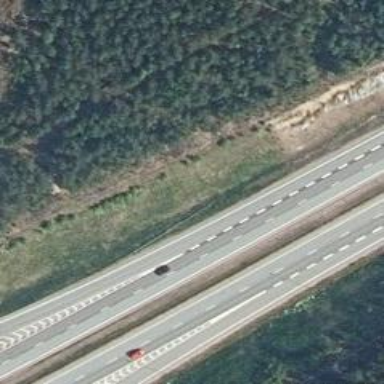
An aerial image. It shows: Asphalt motorway.